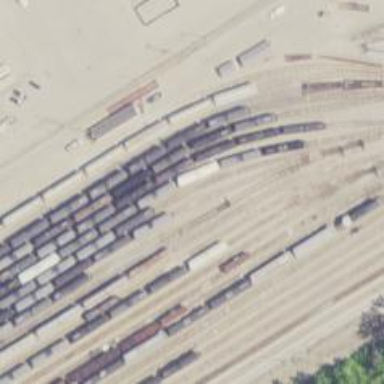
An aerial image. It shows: Railway yard.